Question: I posted a question regarding parsing large csv files <URL>. It involves reading a csv file and tablifying it. I tried using the code given in one of the responses but it doesn't work..
Here's my entire code:
'''
<!DOCTYPE html>
<meta http-equiv="content-type" content="text/html;charset=utf-8" />
<script src="http://ajax.googleapis.com/ajax/libs/jquery/1.11.2/jquery.min.js"></script>
<script src="PapaParse-4.1.0/papaparse.js"></script>
<script src="virtual-list-master/vlist.js"></script>
<script>
$("#fUpload").bind("change", function(evt) {
var bigFile = evt.target.files[0];
var rows = [];
Papa.parse(bigFile, {
delimiter: ",",
newline: "
",
header: false,
dynamicTyping: false,
worker: false,
chunk: function(results) {
rows = rows.concat(results.data);
},
complete: function() {
var list = new VirtualList({
h: 300,
itemHeight: 30,
totalRows: rows.length - 1,
generatorFn: function(row) {
var el = document.createElement("tr");
var html = '';
html += '<td>' + row + '</td>';
for(var j = 0; j < rows[row].length; j++) {
html += '<td>' + rows[row][j] + '</td>';
}
el.innerHTML = html;
return el;
}
});
document.getElementById('table').appendChild(list.container)
}
});
});
</script>
<input type="file" id="fUpload" />
<table style="width: 100%">
<tbody id="table">
</tbody>
</table>
'''
I have Papaparse-4.1.0 and virtual-list-master folders within my current working directory. But when I open this in a browser and upload a csv file, no table is printed below. There seems to be no defects in the upload function since the answerer showed a fiddle demo of the same; I'm just reusing it here. You can see the fiddle here:<URL>
Can someone please tell me why my code doesn't work?
I thank Sergiu for proposing a working solution but the resultant table that is delivered is thoroughly garbled.. Rows and columns are overlapping like this

Can someone help?
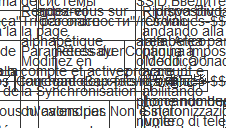
Answer: JavaScript code is interpreted/executed in the order it appears in the HTML structure. It will also only "have access" to HTML it. So '$("#fUpload")' will try and find an element with id '#fUpload' in 'body', but taking into account what I said before (the order in which stuff is "loaded/executed") , because '<input type="file" id="fUpload" />' is this 'script' tag.
Solutions:
1) Move the '<script>' tags in a 'head' section'and the input and table in a'body'section and move the'$("#fUpload").bind(...'code in a'$(document).ready' callback. (<URL>
2) Move the input and table the script tags.
Why will 1 work? Because of '$(document).ready(...'. This tells the code inside of it to execute the whole HTML (including the input) was loaded.